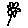
Label: flower